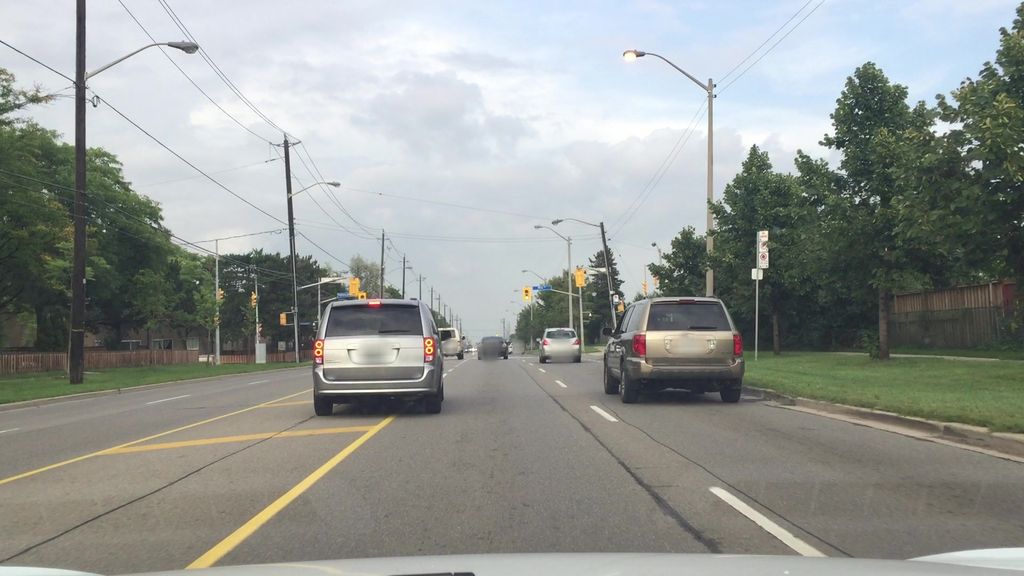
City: toronto